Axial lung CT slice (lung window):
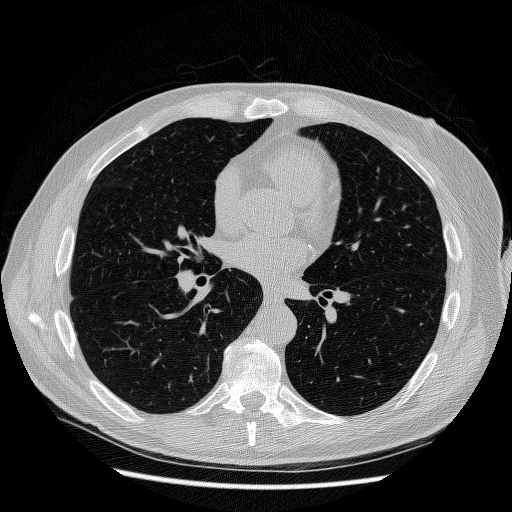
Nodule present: no